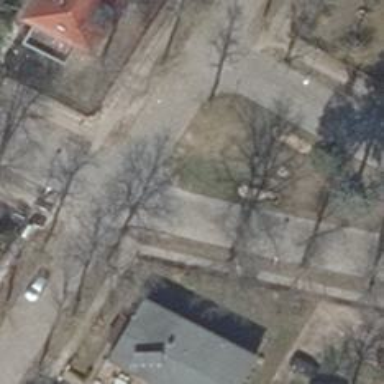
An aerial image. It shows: Residential road.